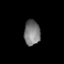
Tissue: lung
Cell type: Endothelial cells
Senescence score: 0.6323
Nuclear area (px): 391
Mean DAPI intensity: 123.68